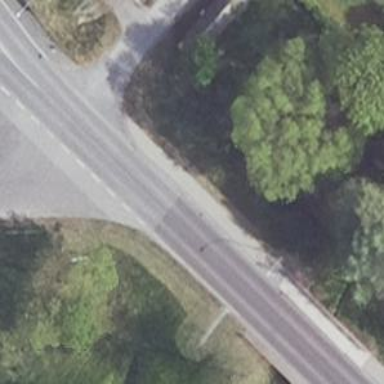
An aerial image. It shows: Footway bridge with concrete surface.